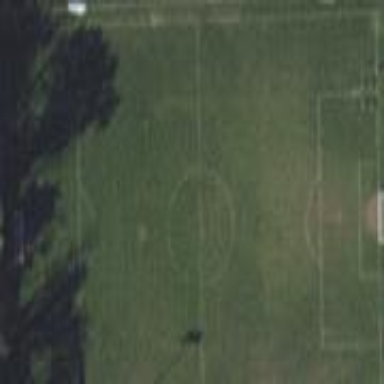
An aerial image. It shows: Soccer pitch designated for leisure and sports activities.